九年级 · 解析几何
某大桥的桥拱可以用抛物线的一部分表示，函数关系为 $y=-\frac{1}{25} x^{2}$, 当水面宽度 $A B$为 $20 \mathrm{~m}$ 时, 水面与桥拱顶的高度 $\mathrm{CO}$ 等于（）

  （第 6 题）

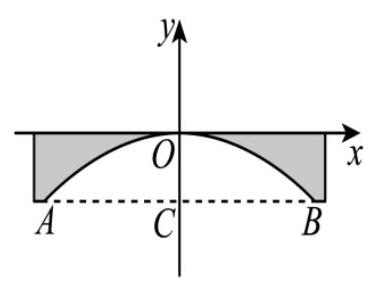
A. $2 \mathrm{~m}$
  B. $4 \mathrm{~m}$
  C. $10 \mathrm{~m}$
  D. $16 m$

答案: B
解析: 根据题意, 把 $x=10$ 直接代入解析式即可解答.
【详解】解：根据题意 $B$ 的横坐标为 10 ,

将 $x=10$ 代入 $y=-\frac{1}{25} x^{2}$ 得: $y=-4$,

$\therefore A(-10,-4), B(10,-4)$,

即水面与桥拱顶的高度 $\mathrm{CO}$ 等于 $4 \mathrm{~m}$,

故选: B.

【点睛】此题考查了二次函数的实际应用, 掌握二次函数的对称性是解决问题的关键.